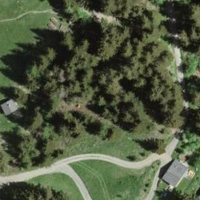
EUNIS habitat code: 43
Species observed at this site:
Melanargia galathea